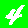
Digit: 4